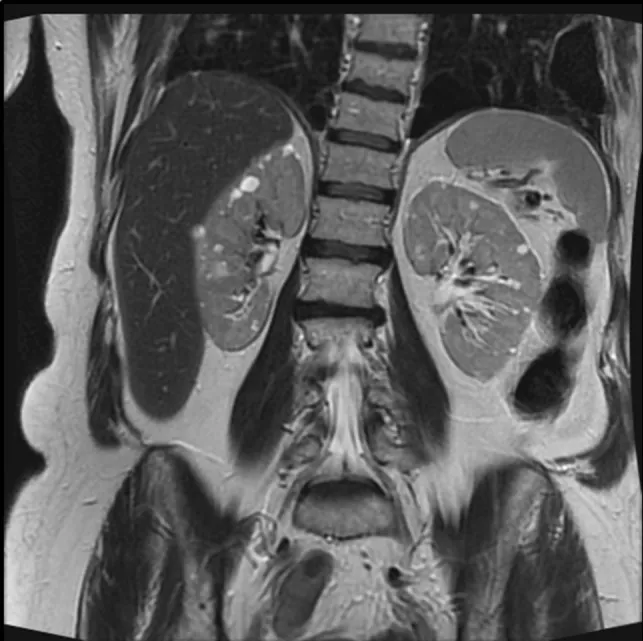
Abdominal magnetic resonance imaging scan of probands showing multiple renal cysts and pulmonary bullae.
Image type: radiology (mri)